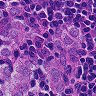
Metastatic tissue present: yes